Field crop: maize
Growth stage: 1
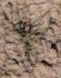
Species: salsola